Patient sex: M
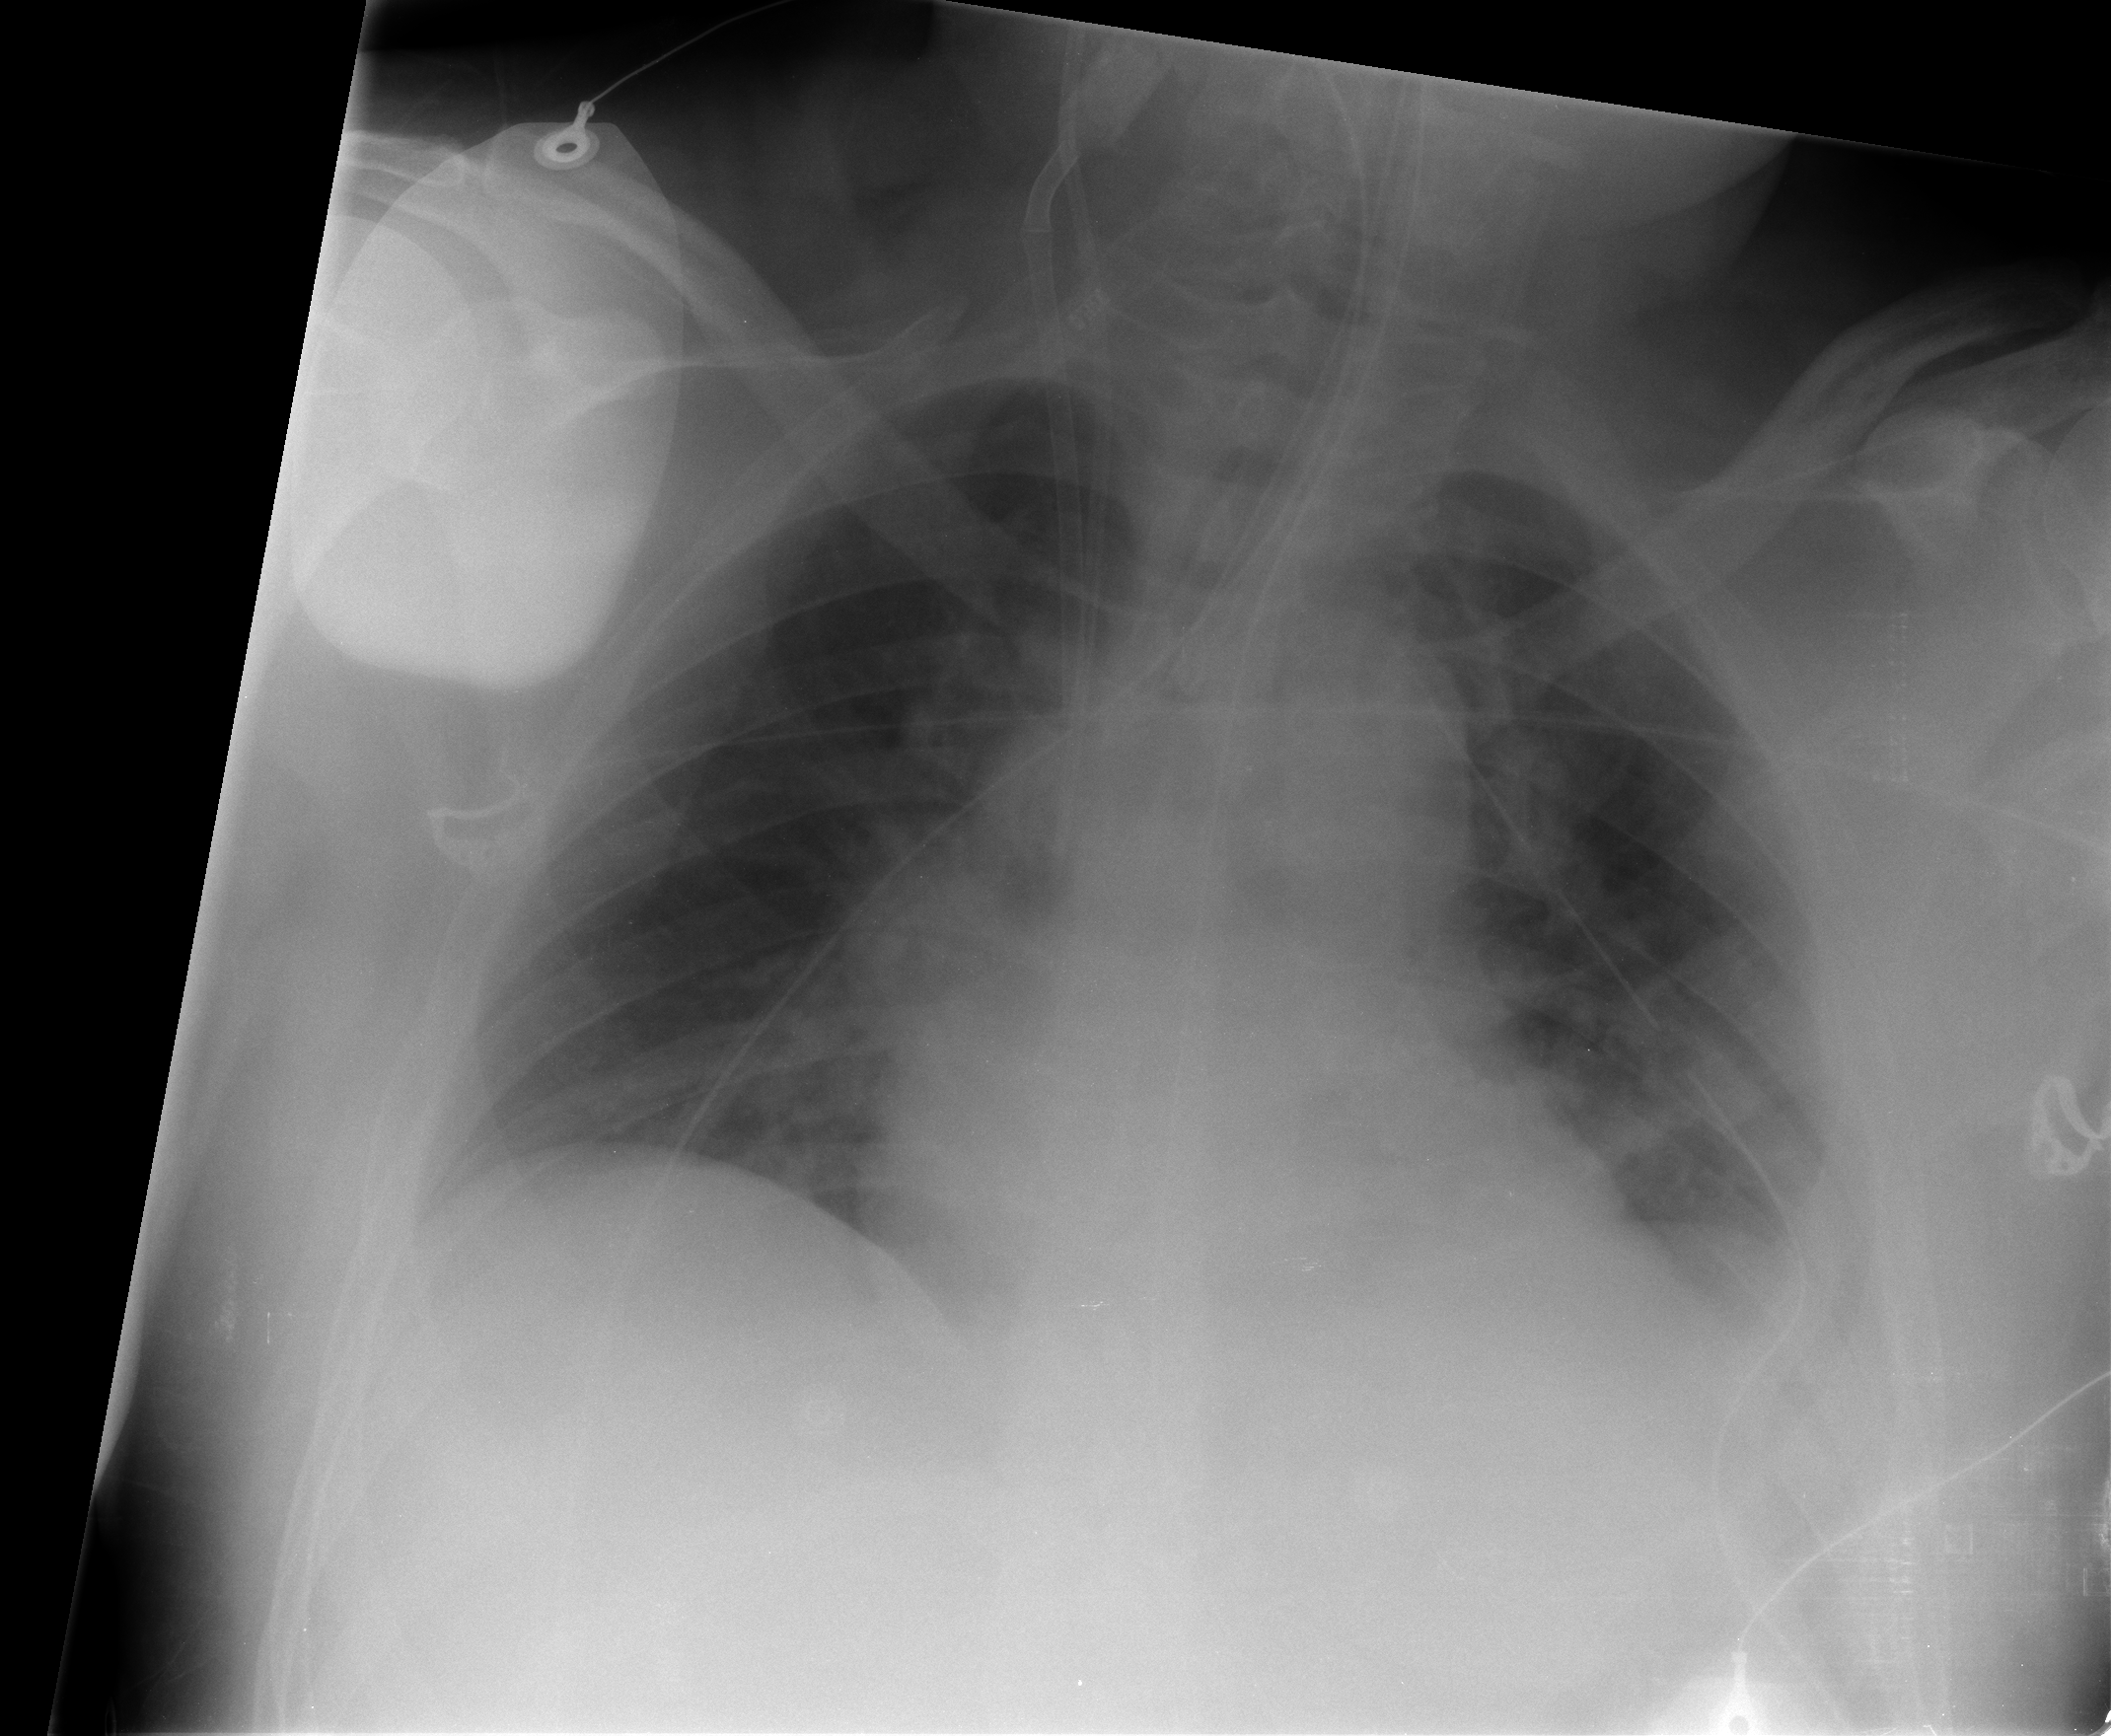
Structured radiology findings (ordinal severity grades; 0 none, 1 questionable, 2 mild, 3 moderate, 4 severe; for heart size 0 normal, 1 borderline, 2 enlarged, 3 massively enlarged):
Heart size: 1
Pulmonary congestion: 2
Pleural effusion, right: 0
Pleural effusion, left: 1
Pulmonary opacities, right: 0
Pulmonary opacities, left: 0
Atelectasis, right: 0
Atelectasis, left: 2